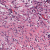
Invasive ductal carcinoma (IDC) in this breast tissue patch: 0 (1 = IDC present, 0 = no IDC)